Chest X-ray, AP view. Patient: 54 years old, sex F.
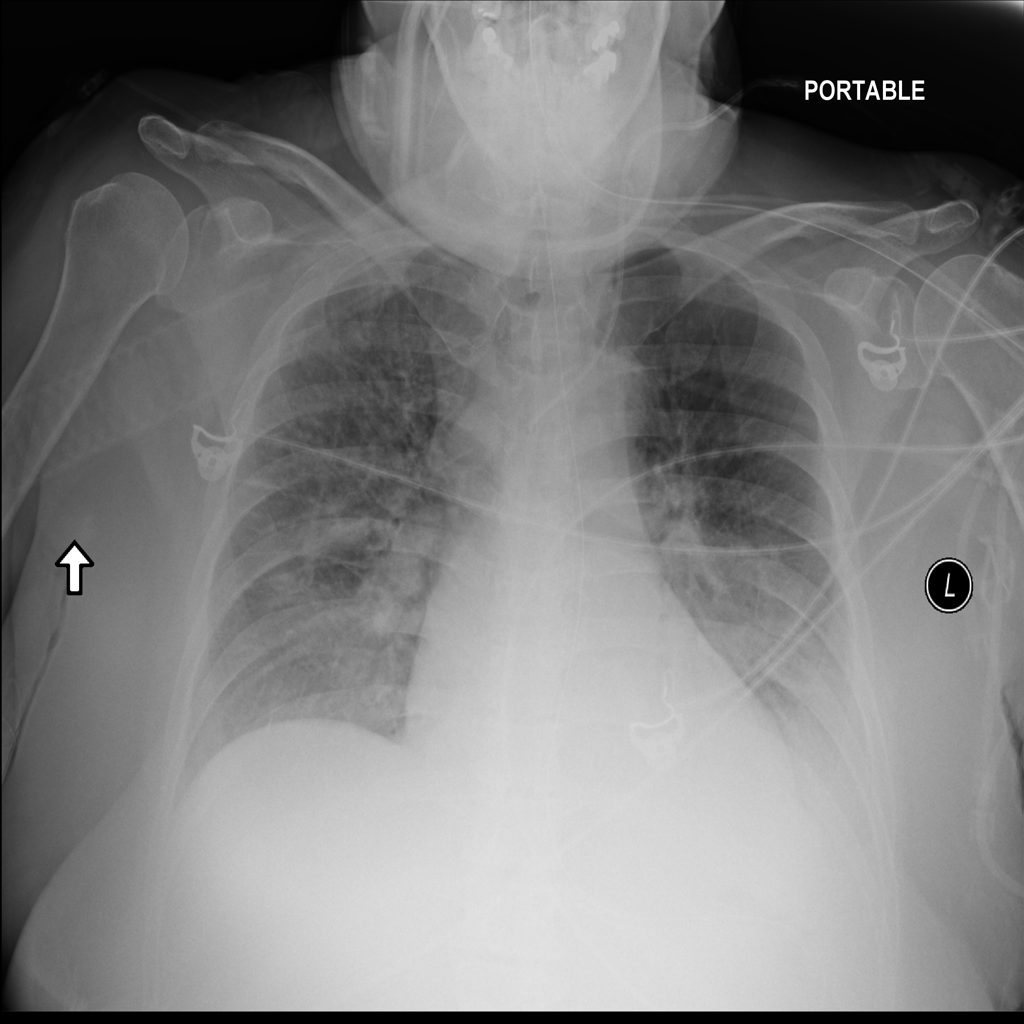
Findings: No Finding